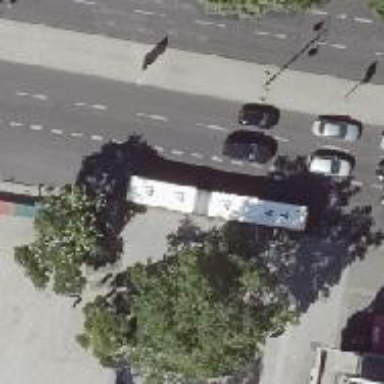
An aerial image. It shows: Public transport stop position.